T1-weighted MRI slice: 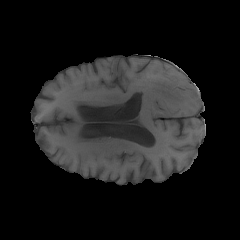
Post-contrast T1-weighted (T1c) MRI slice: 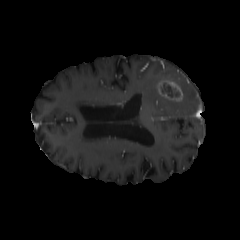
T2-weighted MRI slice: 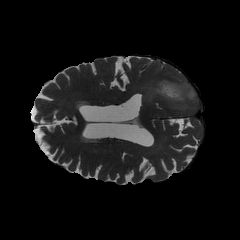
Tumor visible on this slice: yes